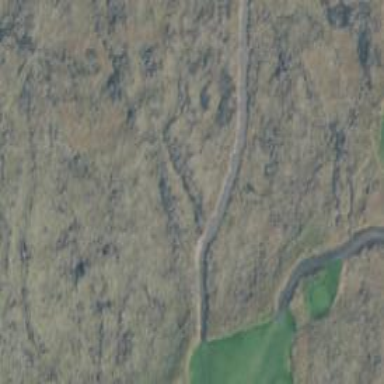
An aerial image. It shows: Footway that resembles golf path.